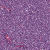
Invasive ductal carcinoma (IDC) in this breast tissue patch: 1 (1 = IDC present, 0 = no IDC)